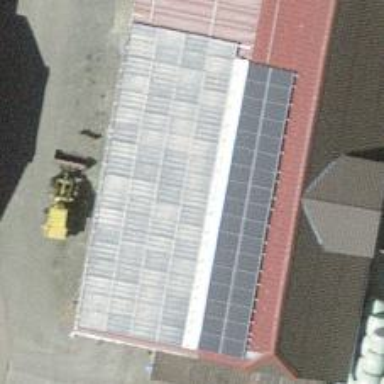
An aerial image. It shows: Solar power generator.